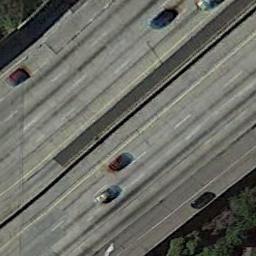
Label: freeway